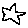
Label: star